Question: I am trying to JOIN four tables together, one table is a joining table as two of the tables have many-to-many relationship:

What would be the query to select DispalyName from User, Name & Description from Role and Permission & Description from Permission.
I know how to join two tables together, but my method of doing so does not work on this problem.
I have tried the following query but it doesn't seem to like it.
'''
SELECT org.[User].[DisplayName], org.[Role].[Description], org.[Permission].[Description]
FROM org.[Role] rolee
JOIN org.[RolePermissions] rolePerms ON rolee.ID = rolePerms.RoleId
JOIN org.[Permission] perms ON rolePerms.PermissionId = perms.ID
WHERE [User].[email] LIKE '%myemail%'
'''
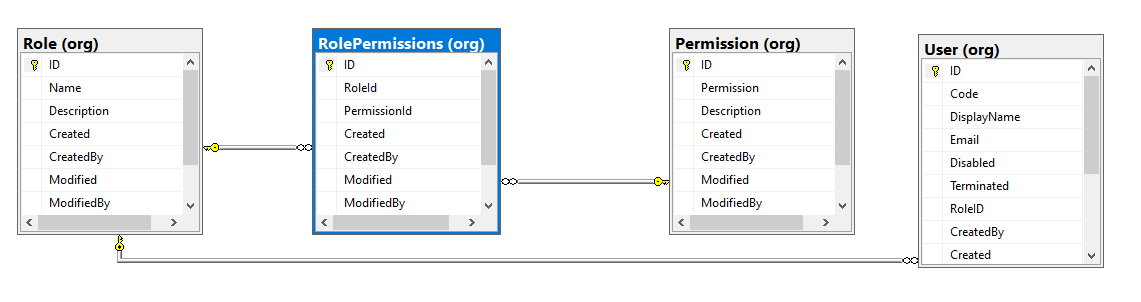
Answer: Try this - It seems that You forget to join with the user table
'''
SELECT org.[User].[DisplayName], org.[Role].[Description], org.[Permission].[Description]
FROM org.[User] user Join org.[Role] rolee on user.RoleID = rolee.ID
JOIN org.[RolePermissions] rolePerms ON rolee.ID = rolePerms.RoleId
JOIN org.[Permission] perms ON rolePerms.PermissionId = perms.ID
WHERE org.[User].[email] LIKE '%myemail%'
'''